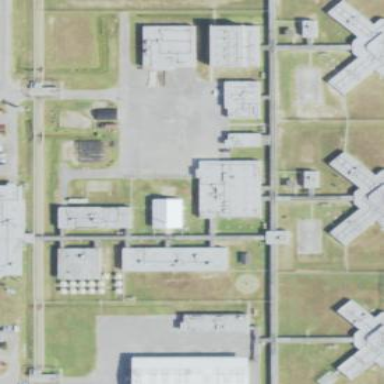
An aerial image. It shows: Prison facility surrounded by fence.